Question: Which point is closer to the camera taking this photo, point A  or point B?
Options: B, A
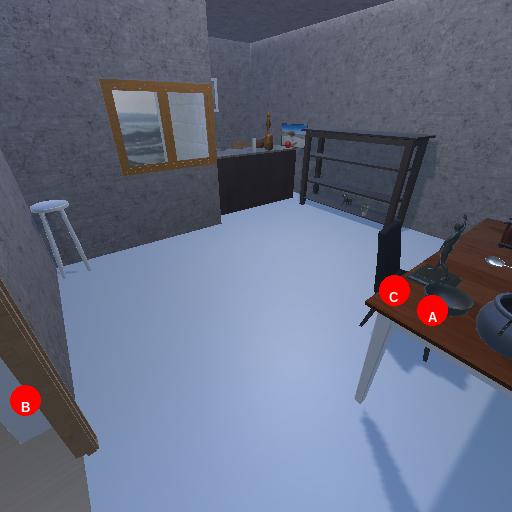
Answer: B